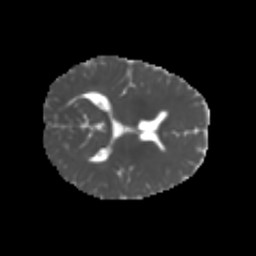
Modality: MD
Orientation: axial
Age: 6
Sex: male
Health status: healthy